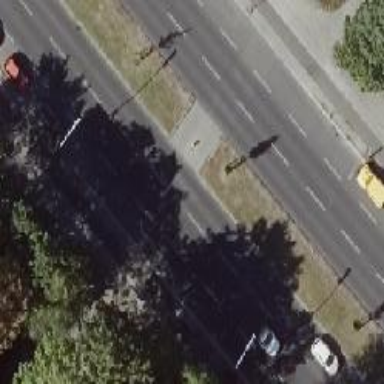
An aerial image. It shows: Asphalt footpath with unmarked crossing.